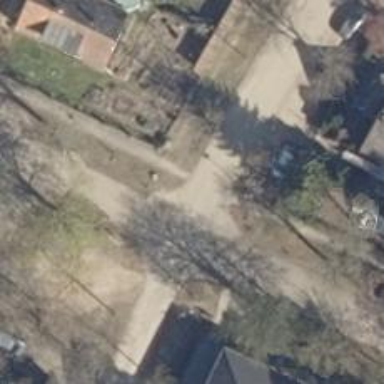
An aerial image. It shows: Residential road with pebblestone surface.